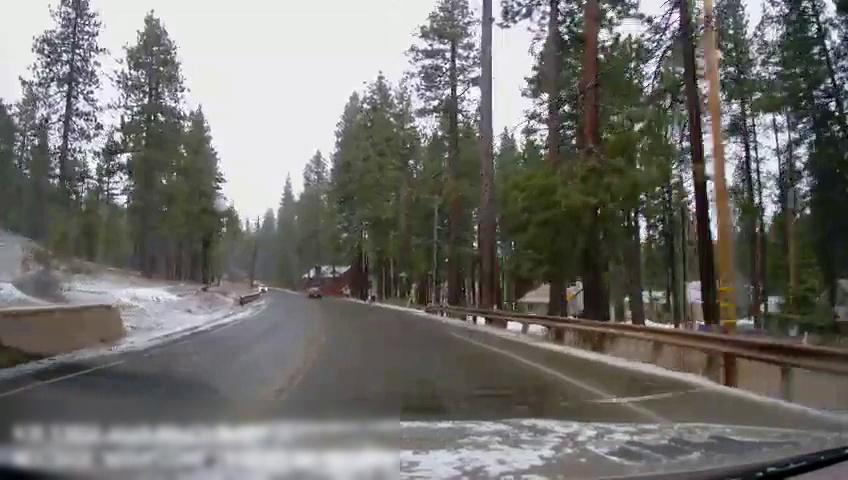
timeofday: Day
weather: Snowy
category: Drivable Space
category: Vehicles | SUV
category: Lanes | Current Lane
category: Lanes | Alternate Lane